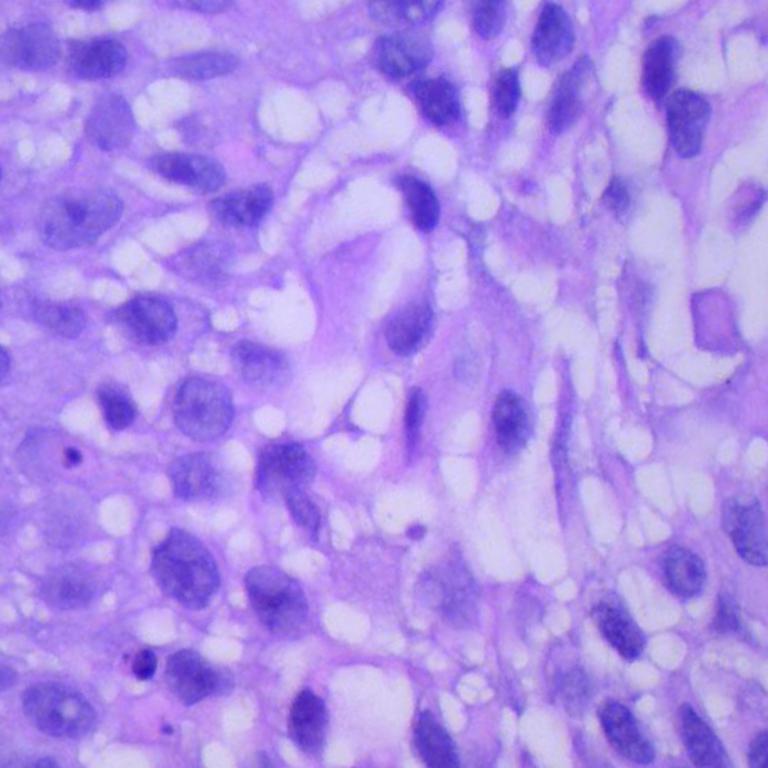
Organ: lung
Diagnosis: squamous carcinomas